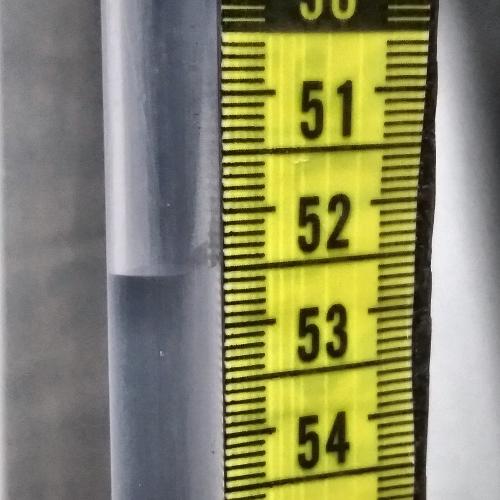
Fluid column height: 52.5 cm